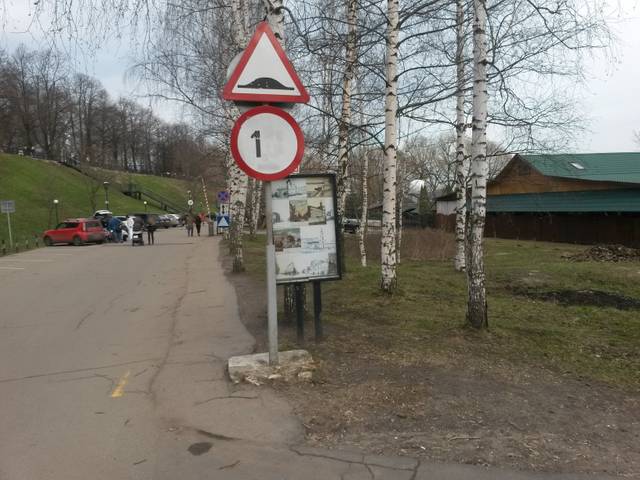
Region: Russia
Coordinates: 57.622, 39.899